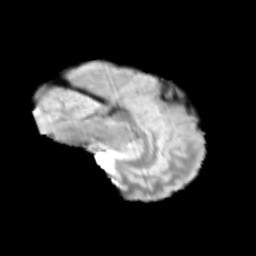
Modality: T2w
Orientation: sagittal
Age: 13
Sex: male
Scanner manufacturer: siemens
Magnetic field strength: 3 T
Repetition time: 3.8 s
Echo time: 0.07 s